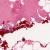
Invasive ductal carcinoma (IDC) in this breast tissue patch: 0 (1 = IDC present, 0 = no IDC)